Question: Alright, so I have this collision detection code, and I'm trying to push the remaining distance (move from 0 to +5, wall at +2, remaining = +3) across the plane of the wall. Like this:

Now I got most of it down, I know I need the remaining distance from the move, and the cross product of the normal for the wall, but I need some help getting the forumula right.
My question is, whats's the correct forumula for to move the remaining distance along the plane of the wall?
'''
if(distRemaining.length() > 0){
cProduct = cross(distRemaining, wallNormal);
dest += new Vector3f(cProduct.x, 0, cProduct.z);
}
'''
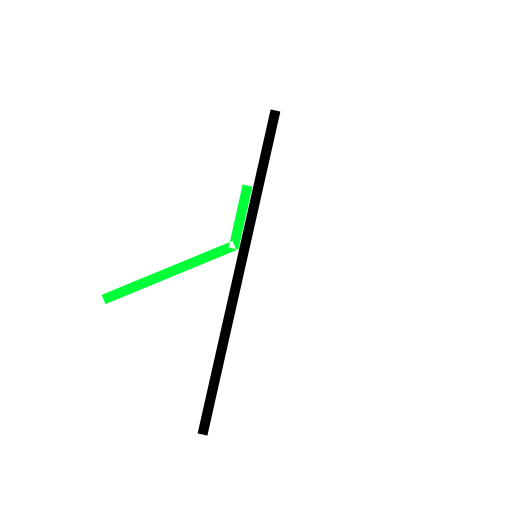
Answer: Call your start point 'A', and the point of impact 'B', and the normal vector 'N' to your wall plane. Calculate the vector that takes A to B ('AB') and calculate the vector product between it and 'N'. Call this X
'''
X = AB x N
'''
This is a vector perpendicular to both 'N' and 'AB' which also lies in the plane of your wall. Take a further vector Y as the vector product between 'X' and 'N'
'''
Y = X x N
'''
This is now a another vector in your wall that points in the direction of motion of your particle ALONG the wall after your collision. You will need to normalise this vector 'Y' (calculate 'Y / |Y|') and multiply it by the amount you want to move along the wall, then add it to your collision point 'B'. It is possible that this vector will point in the opposite direction but if you are careful with the order that you take the vector products you should be fine.
This is how you could do it in 3D which I am assuming you want from your question. In 2D it would be considerably simpler.